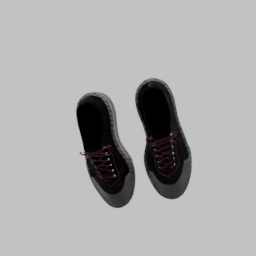
Label: people